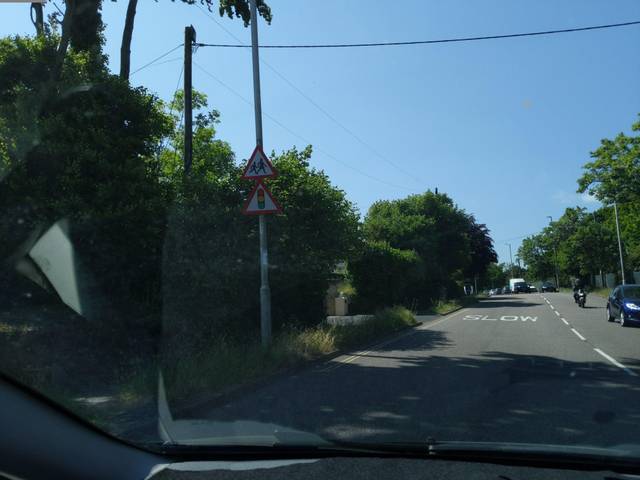
Region: United Kingdom
Coordinates: 50.406, -4.125